Question: How can i achieve an email separator similar to gmail using jquery, the script will separate the email when it detects the " , " or " " then gives the email individual frames, also allows deletion when clicking the " x ", and edit the email by double clicking

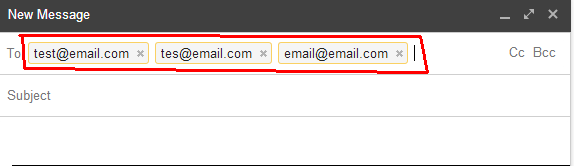
Answer: If you look for jQuery tag type scripts they will do exactly what you're after. Just like this one:
<URL>